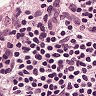
Metastatic tissue present: no